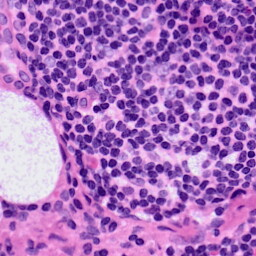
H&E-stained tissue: LymphNode